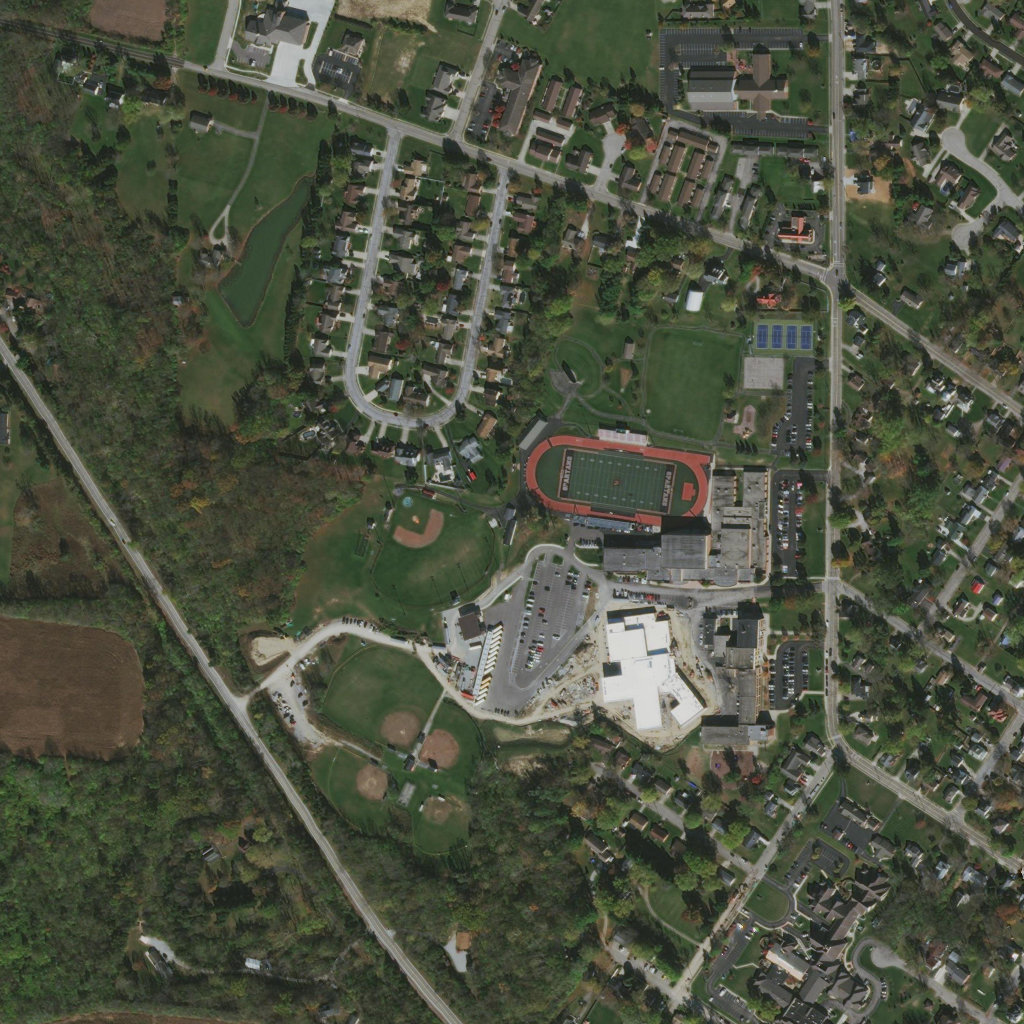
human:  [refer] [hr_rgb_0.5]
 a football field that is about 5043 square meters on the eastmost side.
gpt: <box>[[54, 43, 66, 49, 0]]</box>

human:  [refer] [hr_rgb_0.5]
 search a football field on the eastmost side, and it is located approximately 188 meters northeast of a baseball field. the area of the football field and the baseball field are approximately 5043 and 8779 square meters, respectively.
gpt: <box>[[54, 43, 65, 50, 0]]</box>

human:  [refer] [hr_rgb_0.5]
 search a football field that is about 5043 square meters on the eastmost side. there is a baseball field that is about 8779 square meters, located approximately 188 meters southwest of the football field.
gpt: <box>[[54, 43, 65, 49, 0]]</box>